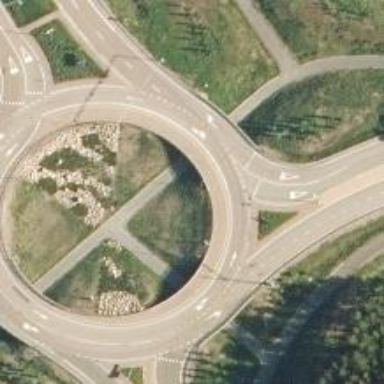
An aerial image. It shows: Asphalt trunk road leading to roundabout.